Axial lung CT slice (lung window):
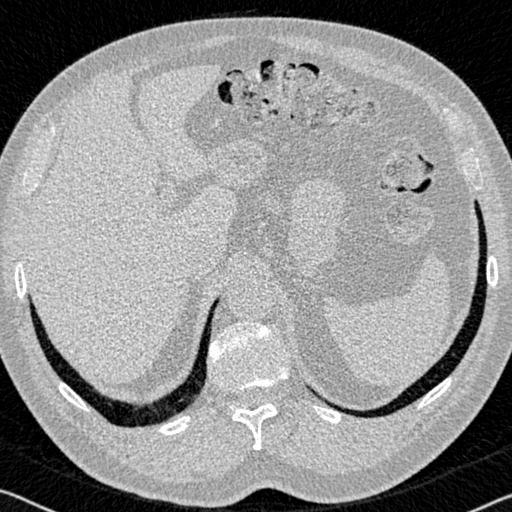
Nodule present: no